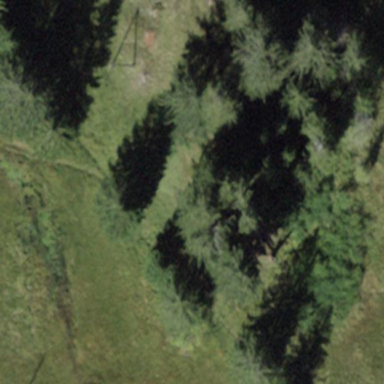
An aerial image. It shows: Forest area.